Aerial crown-view tile of a tropical tree (Barro Colorado Island, Panama), acquired 20250818:
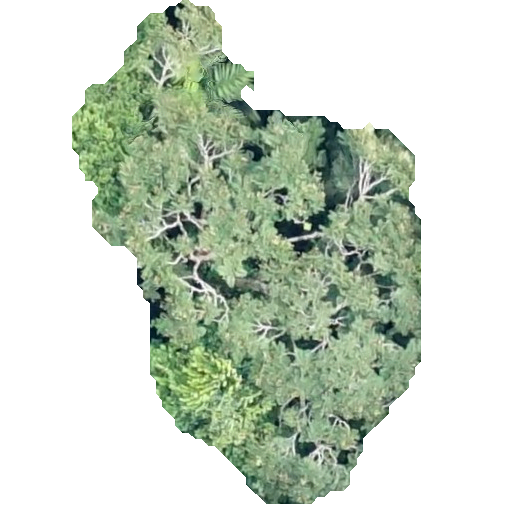
Species: Jacaranda copaia
GBIF accepted scientific name: Jacaranda copaia
Crown area: 157.713 m²